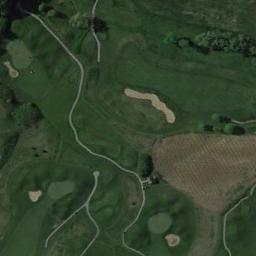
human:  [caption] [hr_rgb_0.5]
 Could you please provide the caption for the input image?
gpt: The picture shows a road with a nearly 180-degree turn .

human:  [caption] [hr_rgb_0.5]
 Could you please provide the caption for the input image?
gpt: There are numerous trees next to the golf course .

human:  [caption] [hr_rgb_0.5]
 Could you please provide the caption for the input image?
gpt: The golf course has a clearing, Some putting greens, Fairways, Roads, Barrier trees and three sandpits .

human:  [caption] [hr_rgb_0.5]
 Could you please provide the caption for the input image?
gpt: There are a few bunkers and a few paths on the large green lawn on the golf course and many trees .

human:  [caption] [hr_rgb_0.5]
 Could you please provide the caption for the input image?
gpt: There are some paths and bunkers on the golf course .